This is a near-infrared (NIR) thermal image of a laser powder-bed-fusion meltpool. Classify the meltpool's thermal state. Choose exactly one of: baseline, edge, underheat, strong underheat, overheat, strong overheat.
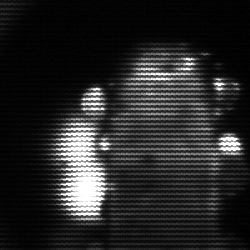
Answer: strong underheat